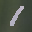
Label: 1